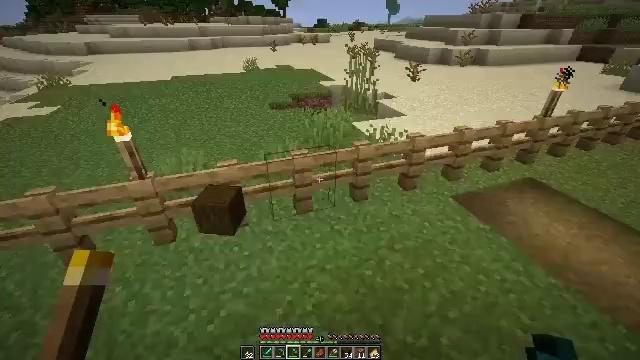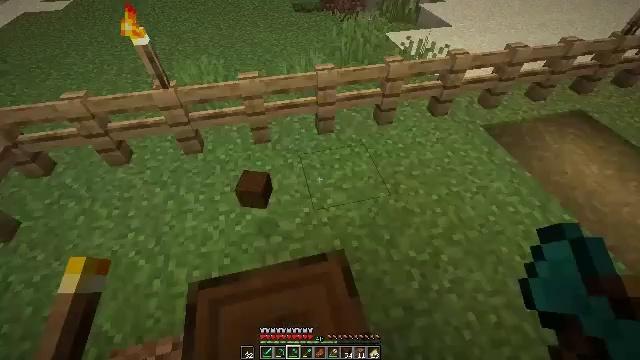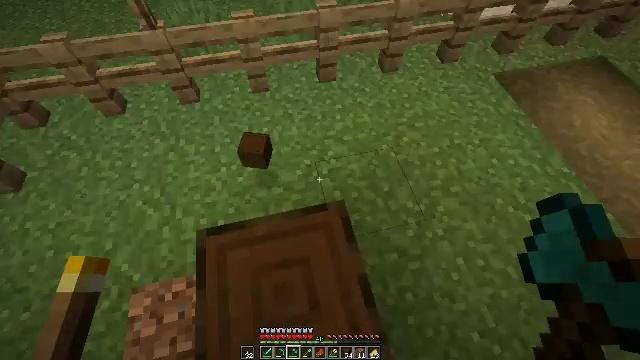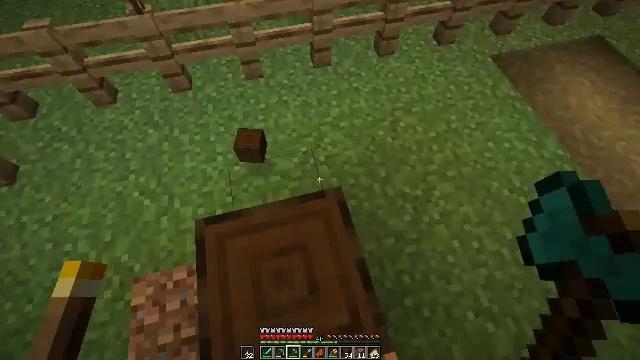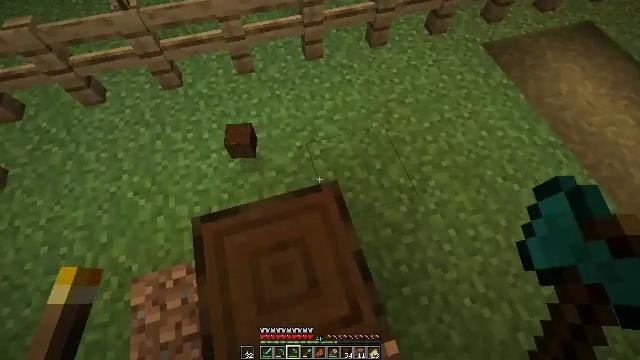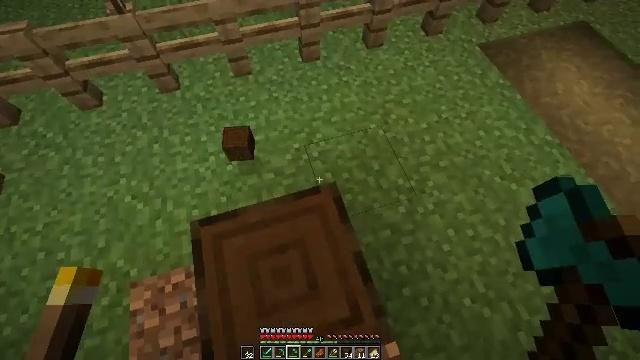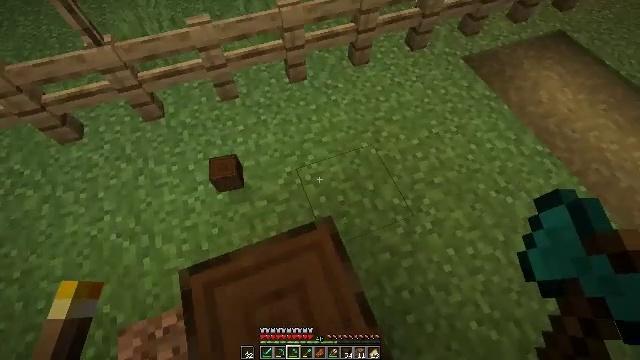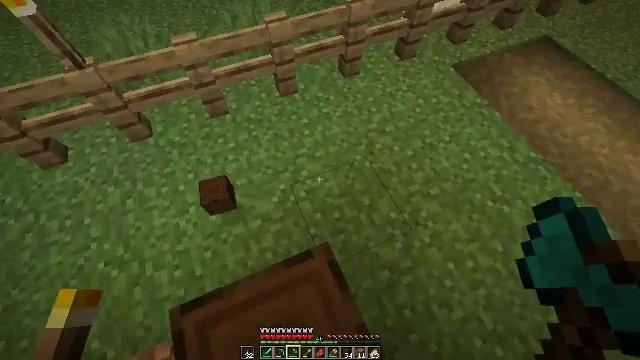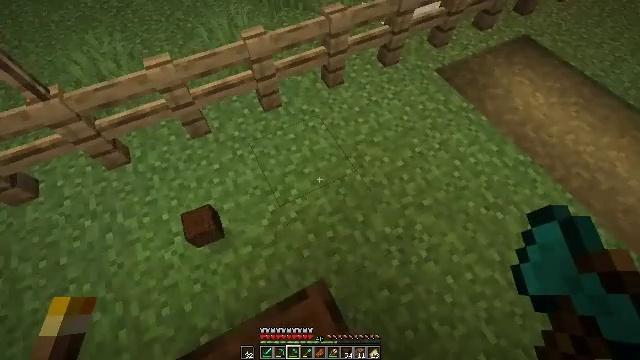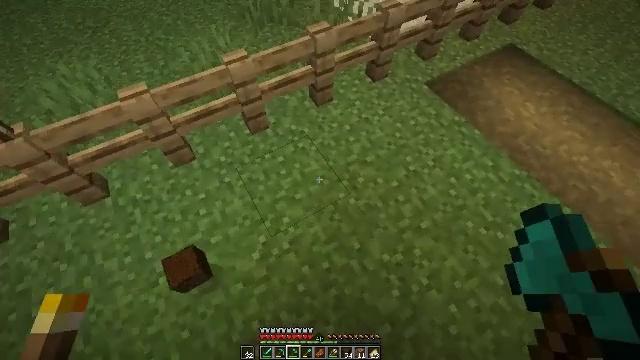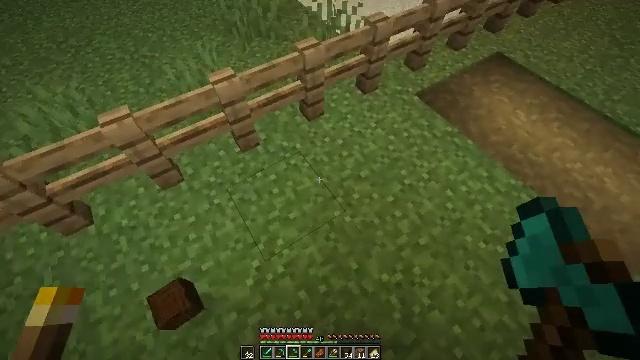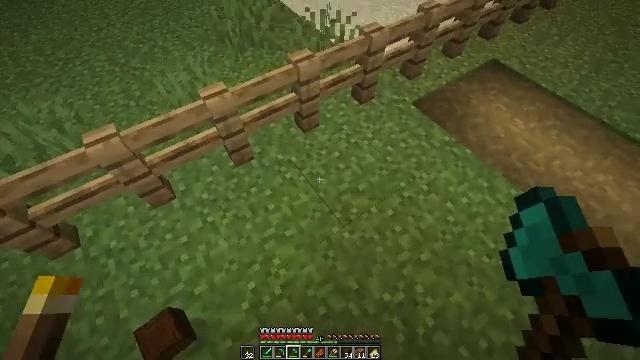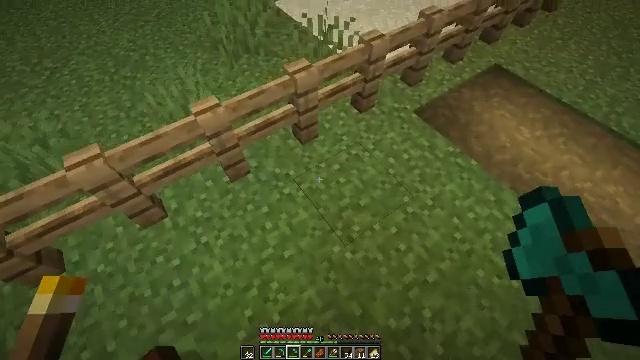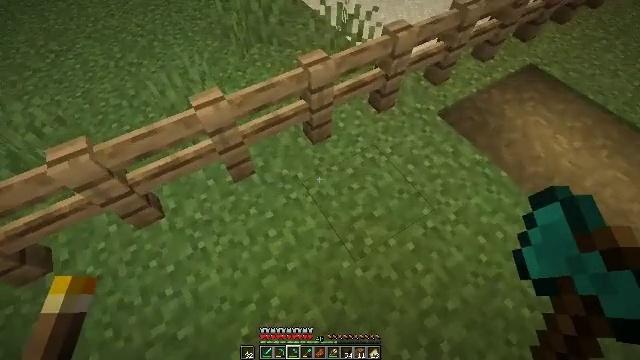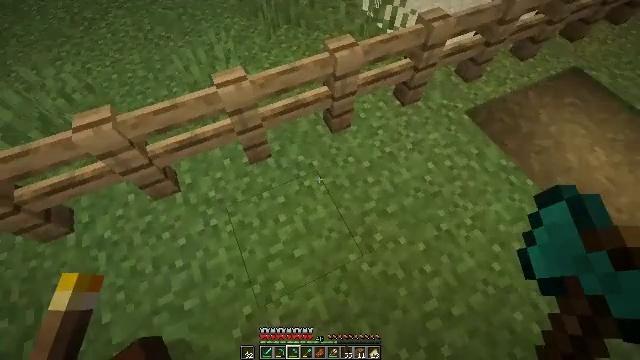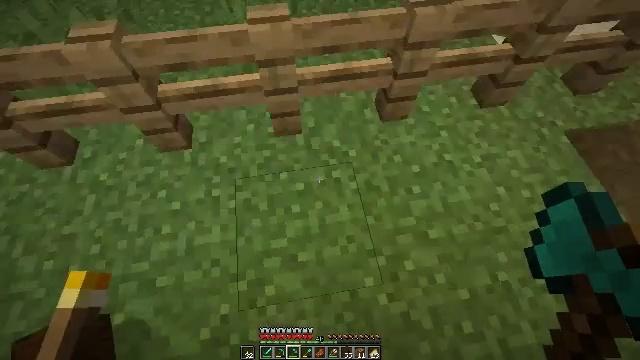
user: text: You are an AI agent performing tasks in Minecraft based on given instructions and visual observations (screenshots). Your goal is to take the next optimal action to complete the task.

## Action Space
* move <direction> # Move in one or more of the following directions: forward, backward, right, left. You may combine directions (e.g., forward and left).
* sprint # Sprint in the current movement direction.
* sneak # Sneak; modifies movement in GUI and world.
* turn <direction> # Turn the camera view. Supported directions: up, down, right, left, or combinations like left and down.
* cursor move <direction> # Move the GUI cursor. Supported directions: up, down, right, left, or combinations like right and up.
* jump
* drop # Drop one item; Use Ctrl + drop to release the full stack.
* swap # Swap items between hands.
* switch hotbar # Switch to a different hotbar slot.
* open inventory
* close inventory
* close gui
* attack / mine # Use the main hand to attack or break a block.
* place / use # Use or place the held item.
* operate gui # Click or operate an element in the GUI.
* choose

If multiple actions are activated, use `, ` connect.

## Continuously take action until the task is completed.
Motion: motion action
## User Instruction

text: Break the dark oak log in the forest.
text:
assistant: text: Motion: turn left and down
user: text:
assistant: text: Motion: turn down
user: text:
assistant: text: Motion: turn right and down
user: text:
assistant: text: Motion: turn right and down
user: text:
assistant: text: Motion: move forward
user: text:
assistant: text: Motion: move forward, turn right and up
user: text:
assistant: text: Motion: move forward, turn right and up
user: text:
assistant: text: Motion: move forward, turn right
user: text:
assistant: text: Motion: move forward, turn right
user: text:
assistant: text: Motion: move forward, turn right and up
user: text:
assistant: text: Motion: move forward, turn right
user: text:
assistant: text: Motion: move forward
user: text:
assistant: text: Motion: move forward, turn left and down
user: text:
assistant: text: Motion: move forward, turn left and down
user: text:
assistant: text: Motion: move forward, turn left and down
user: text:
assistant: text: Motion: move forward, turn left and up
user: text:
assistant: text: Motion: turn left and up
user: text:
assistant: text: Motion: turn left and up
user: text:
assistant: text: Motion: turn left and up
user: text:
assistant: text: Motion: turn left
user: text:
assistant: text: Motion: turn left and up
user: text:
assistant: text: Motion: turn left and up
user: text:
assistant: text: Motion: turn left and up
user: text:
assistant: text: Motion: turn left and up
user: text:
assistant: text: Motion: turn left and up
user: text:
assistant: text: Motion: turn left and up
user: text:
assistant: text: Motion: turn left and up
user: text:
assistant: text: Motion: turn left and up
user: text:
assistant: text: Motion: turn left, attack / mine
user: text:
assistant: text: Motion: attack / mine